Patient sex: M
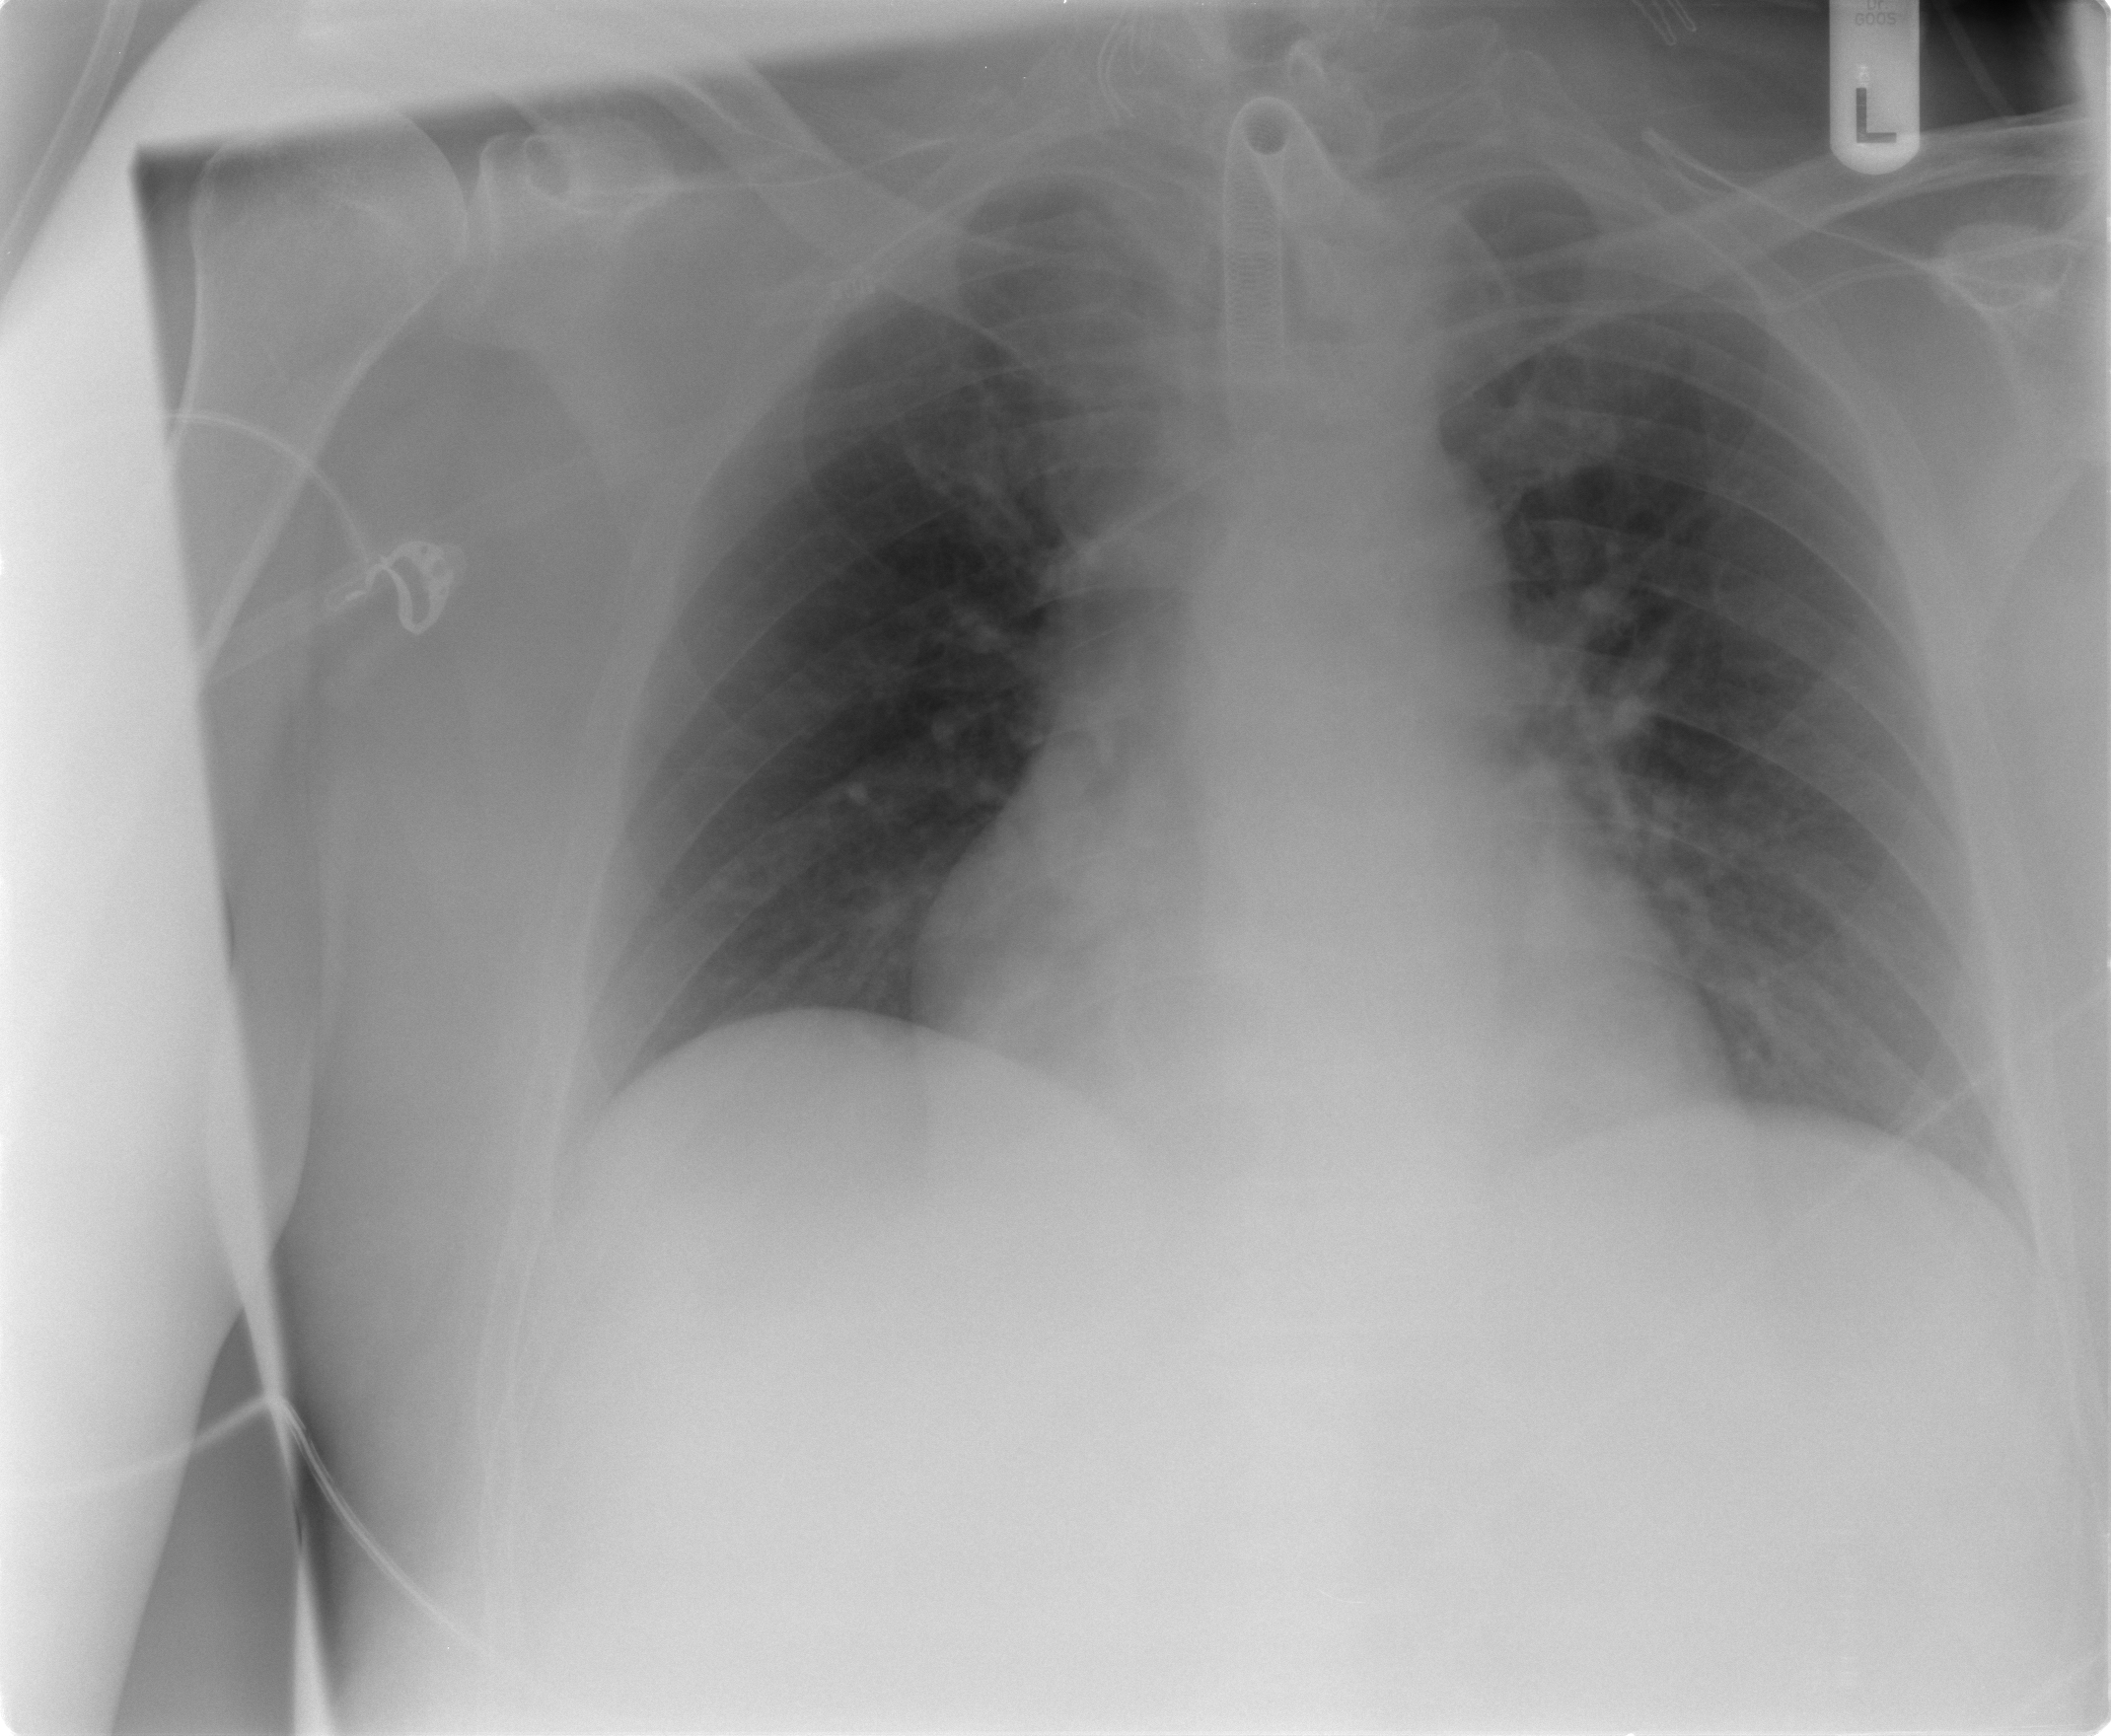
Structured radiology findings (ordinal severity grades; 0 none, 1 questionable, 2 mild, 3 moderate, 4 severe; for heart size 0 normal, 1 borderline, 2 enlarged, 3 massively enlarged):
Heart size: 0
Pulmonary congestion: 2
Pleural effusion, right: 2
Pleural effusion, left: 1
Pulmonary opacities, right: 0
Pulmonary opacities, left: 0
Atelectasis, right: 3
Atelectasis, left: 2